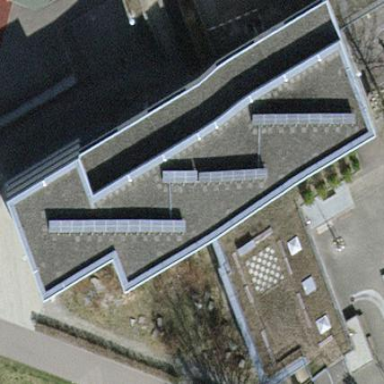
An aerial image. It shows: School building with flat roof. It is amenity in the area.